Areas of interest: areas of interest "Business office"
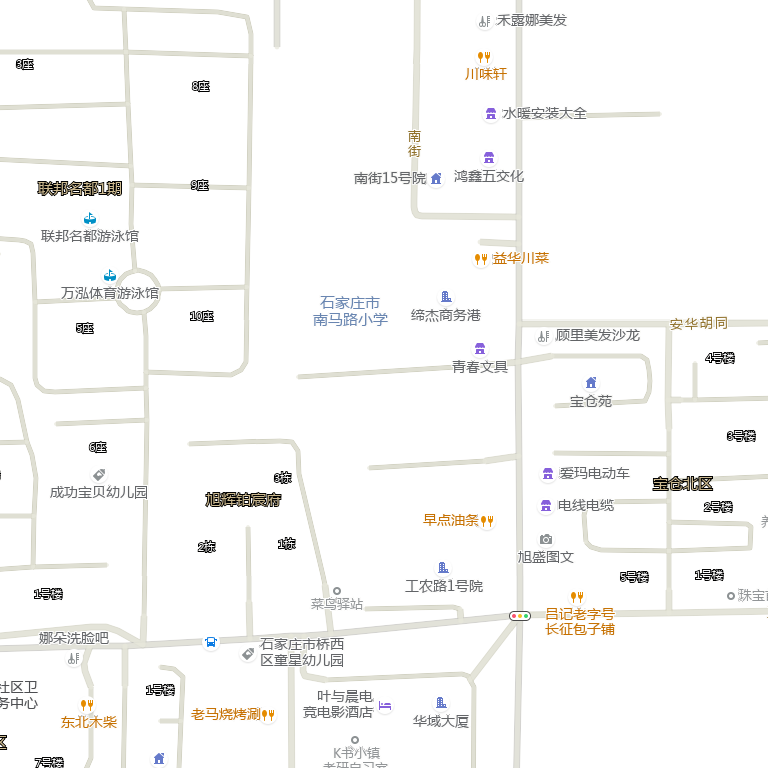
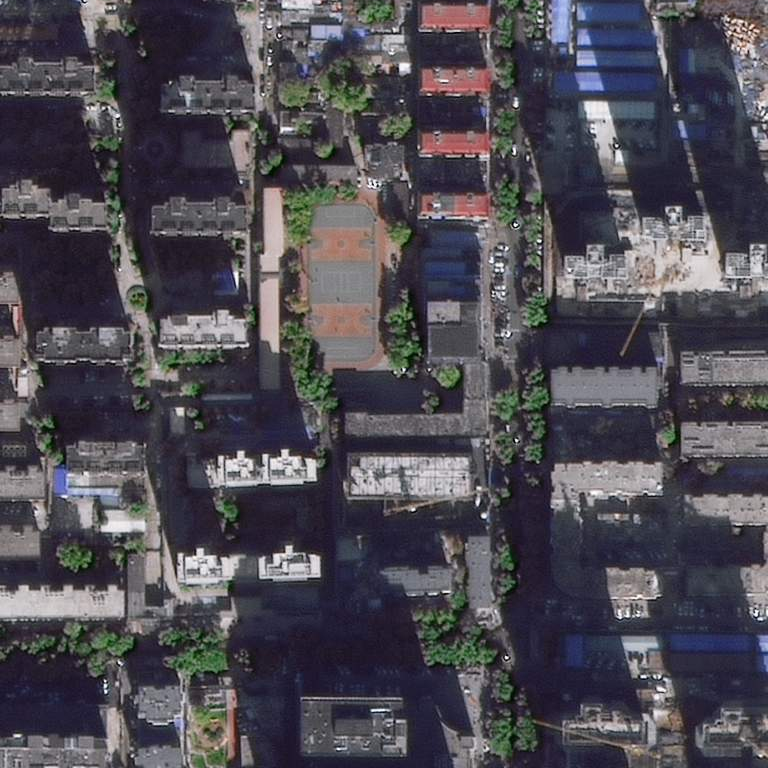